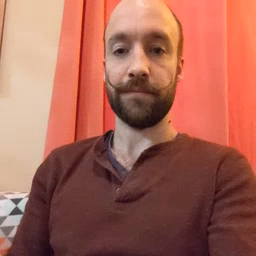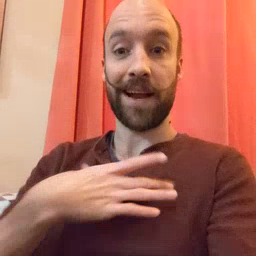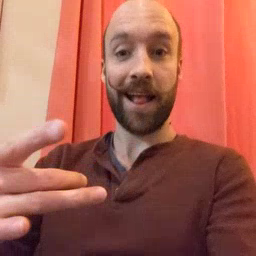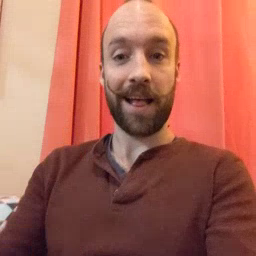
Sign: like